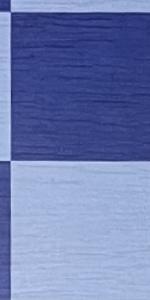
Label: Empty